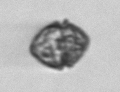
Label: Kryptoperidinium_triquetrum